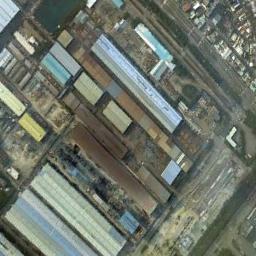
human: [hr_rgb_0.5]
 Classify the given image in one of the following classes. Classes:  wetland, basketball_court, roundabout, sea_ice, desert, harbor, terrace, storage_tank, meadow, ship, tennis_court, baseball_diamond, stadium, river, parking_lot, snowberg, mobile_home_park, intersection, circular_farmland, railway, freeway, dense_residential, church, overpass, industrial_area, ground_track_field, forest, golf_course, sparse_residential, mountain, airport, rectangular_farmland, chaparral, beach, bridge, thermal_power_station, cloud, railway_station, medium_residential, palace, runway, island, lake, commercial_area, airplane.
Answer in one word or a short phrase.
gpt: industrial_area